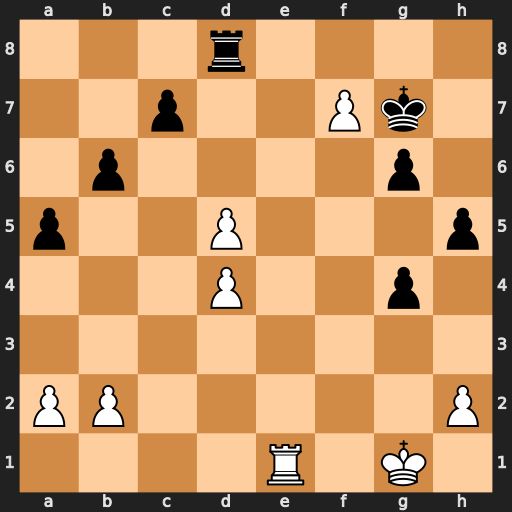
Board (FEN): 3r4/2p2Pk1/1p4p1/p2P3p/3P2p1/8/PP5P/4R1K1
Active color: w
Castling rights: -
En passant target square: -
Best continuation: Re8 Kxf7 Rxd8